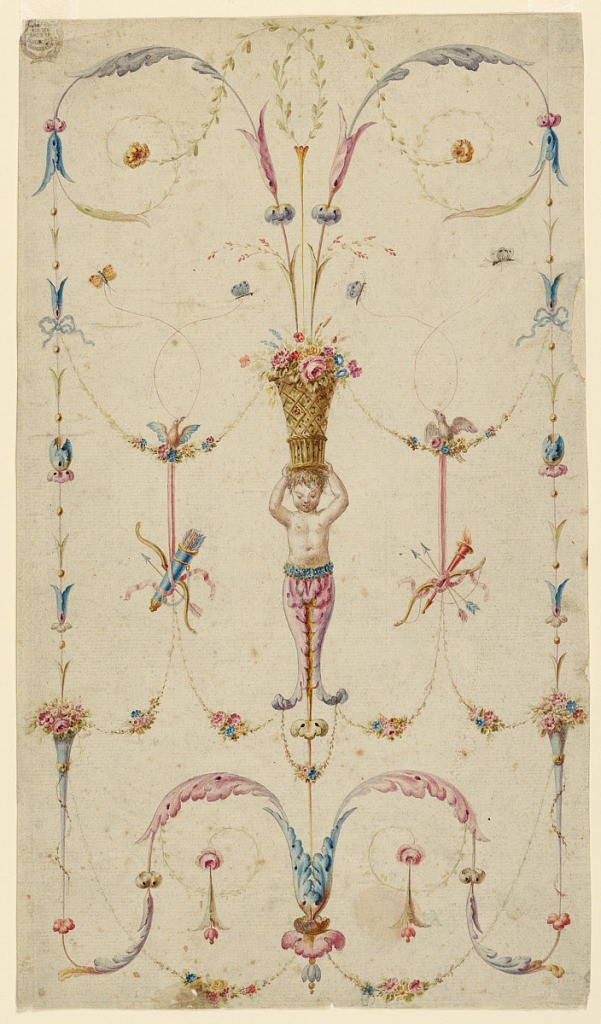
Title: Project for the Decoration of an Oblong Panel
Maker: Etienne de Lavallée-Poussin, French, 1735–1802
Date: ca. 1780
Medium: Brush and watercolor, black chalk, and graphite on white laid paper
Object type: Drawing
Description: Below is a calix from which two curved rinceaux spring.  They end laterally in blossoms from which candelabra rise. They end above the head of the half-figure of a child. From the flowers and the lower scrolls of the figure hang festoons toward the candelabra. Birds are upon the upper ones from which trophies hang with implements of Cupid. Butterflies are at the ends of threads held by the birds.